Question: I have a data flow to migrate rows from a database to a new version of the database. One of the changes we are making is to replace user name strings with an integer identifier.
I'm using a Lookup component to replace the Manager and Trader names with their numeric ID but one of the transforms seems to be performing very slowly compared to the other. In the following screen shot it shows how far behind the 'Lookup Trader' component is compared to the 'Lookup Manager' component.

As you can see approx 22m rows have been passed to the 'Lookup Manager' component and it is "only" 100k row behind but the data passed to the 'Lookup Trader' component is almost 8m rows behind.
The lookups contain the same query to get the user name and ID for all the traders and managers (they are maintained in the same table) and are both set to use 'Full Cache'. They are looking up the same data type (string) and both add a new field to the flow of type 'INT'.
I don't understand why one component is performing so much faster than the other when they are essentially the same. The Warning icons on both components are shown because I have set the error action to 'Fail Component' while debugging even though there is an error output connected. Later, I'll redirect the errors to a flat file.
My question is two fold; why is one performing much slower than the other and, more importantly, how do I find out ?
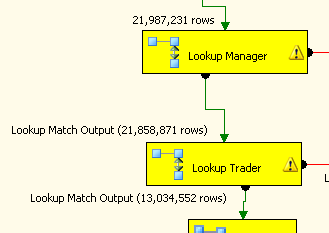
Answer: After the comment from Damien_The_Unbeliever about components later in the data flow I did a test by extracting the two lookup components and directing their output a to a <URL>; I also reversed the order of the components to see if one was operating faster than the other.
All was running well until lookup components paused and the input raced ahead to nearly 5m rows but overall the data was processed quickly and the 'Lookup Trader' component did not work more slowly than the 'Lookup Manager'.
So it would seem the later components are causing a bottleneck in the flow and therefore making it appear the 'Lookup Trader' was the culprit.